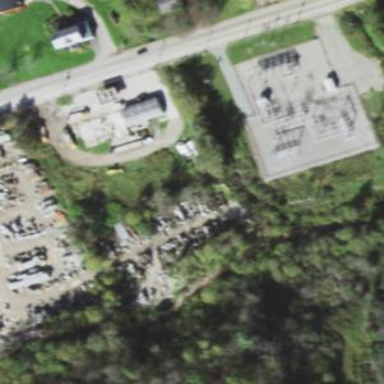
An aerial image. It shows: Power substation surrounded by fence.